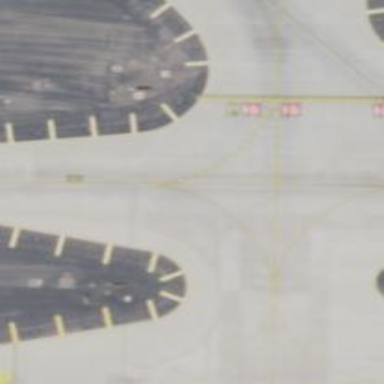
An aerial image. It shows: Image of taxiway at airport.